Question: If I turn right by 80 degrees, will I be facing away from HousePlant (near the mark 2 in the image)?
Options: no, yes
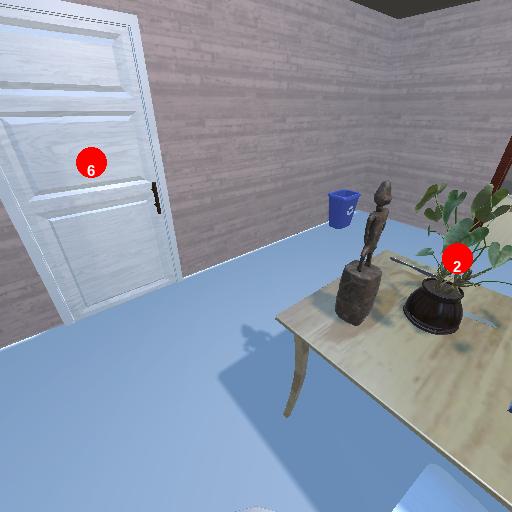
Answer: no